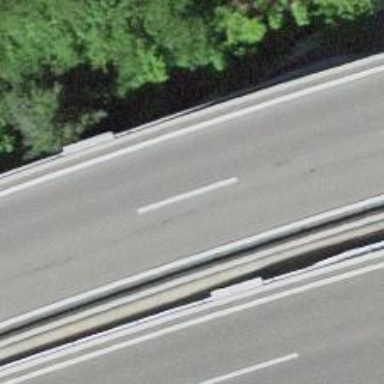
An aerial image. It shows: Asphalt bridge over motorway.